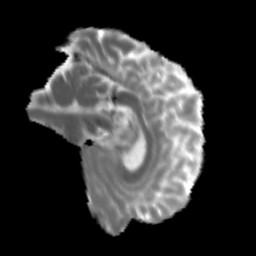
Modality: MD
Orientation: sagittal
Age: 35
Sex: male
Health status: healthy
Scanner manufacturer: siemens
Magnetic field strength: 3 T
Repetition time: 3.6 s
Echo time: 0.092 s